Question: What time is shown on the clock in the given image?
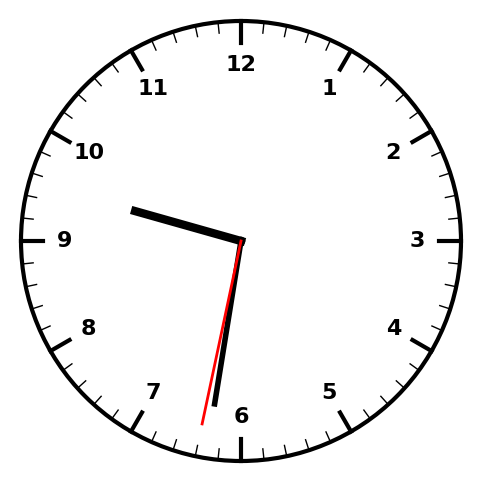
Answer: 09:31:32